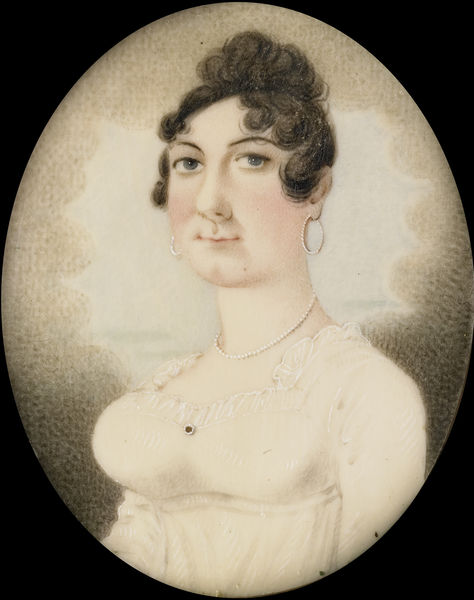
Titel: Portret van een vrouw
Standort: Amsterdam
Institution: Rijksmuseum
Schlagwörter: blau, gemälde, himmel, weiß, wolken, braun, brust, busen, frau, frisur, glas, haar, kleid, mund, nase, ohrring, pastell, schmuck, dame, beige, augen, gesicht, spitze, bildnis, hals, portrait, porträt, auge, haare, ohrringe, brosche, dekollete, dekolletee, kinn, lippen, locken, ohren, perlen, rosa, rouge, oval, tondo, kette, büste, medaillon, schielen, anhänger, hochfrisur, ohringe, porträit, miniatur, pastelltöne, silberblick, kreolen, drformiert